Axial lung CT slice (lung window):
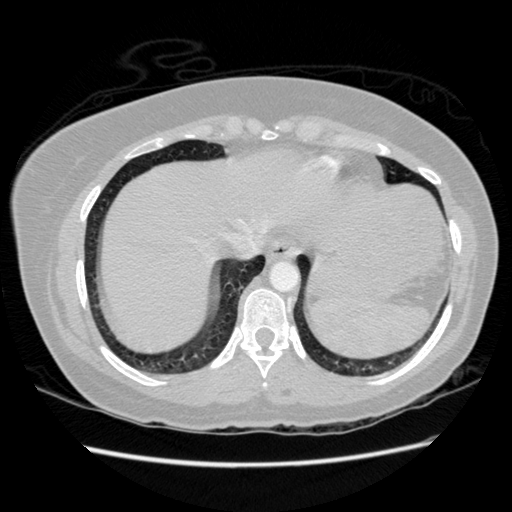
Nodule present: no